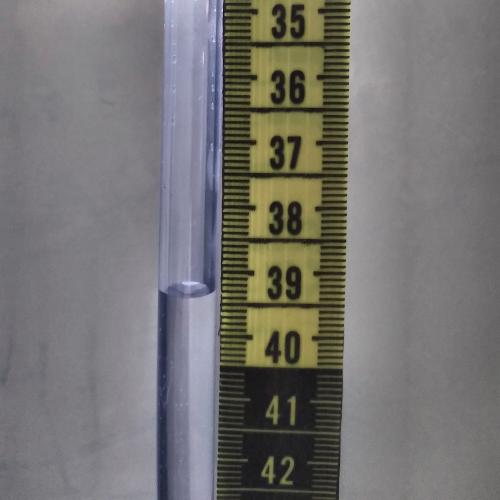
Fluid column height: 39.3 cm